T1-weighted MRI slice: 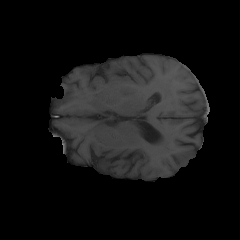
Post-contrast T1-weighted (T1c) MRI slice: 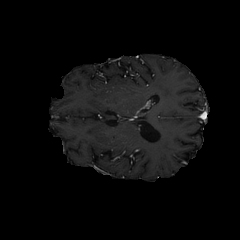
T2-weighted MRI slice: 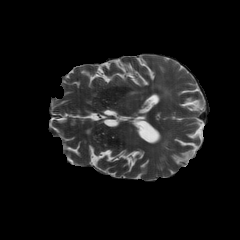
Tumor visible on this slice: yes